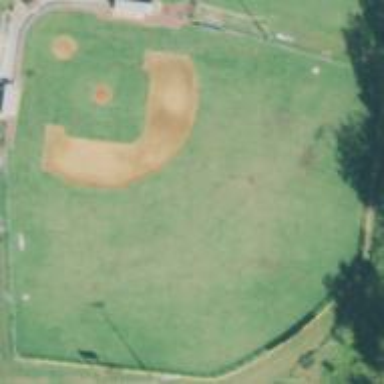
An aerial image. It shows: Baseball pitch for leisure land.